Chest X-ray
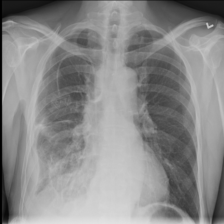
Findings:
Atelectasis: negative
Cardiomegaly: negative
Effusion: negative
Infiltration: negative
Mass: negative
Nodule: negative
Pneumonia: negative
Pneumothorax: negative
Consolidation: negative
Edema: negative
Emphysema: negative
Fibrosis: negative
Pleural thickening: negative
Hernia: negative